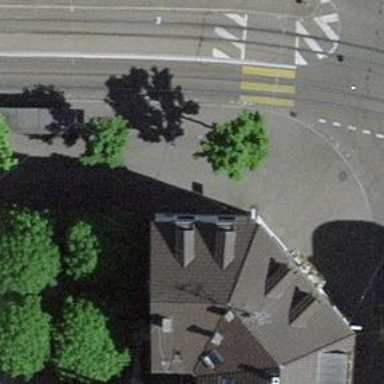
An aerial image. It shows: Restaurant.